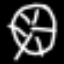
Label: clock